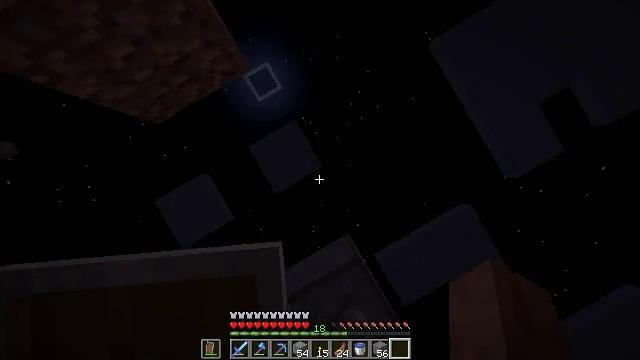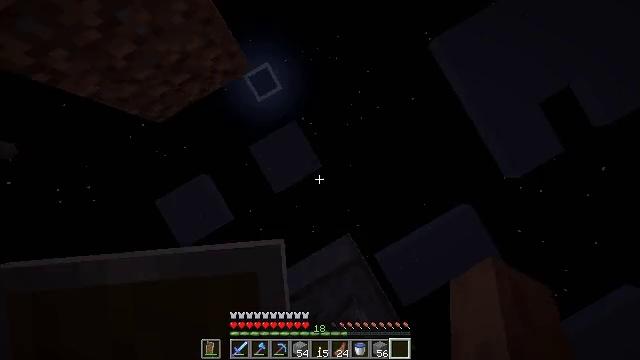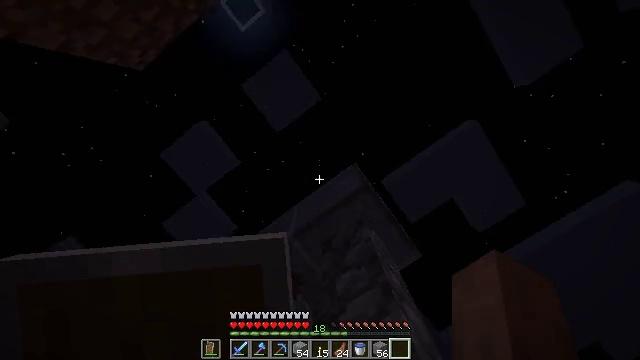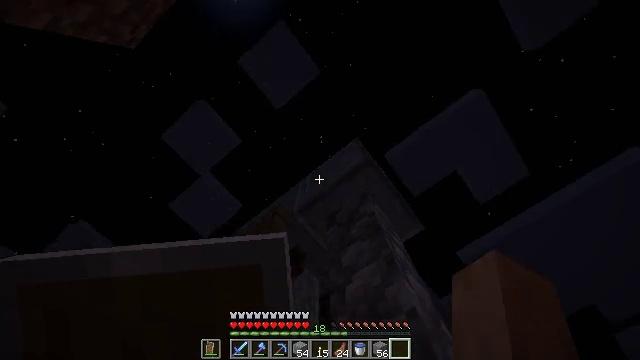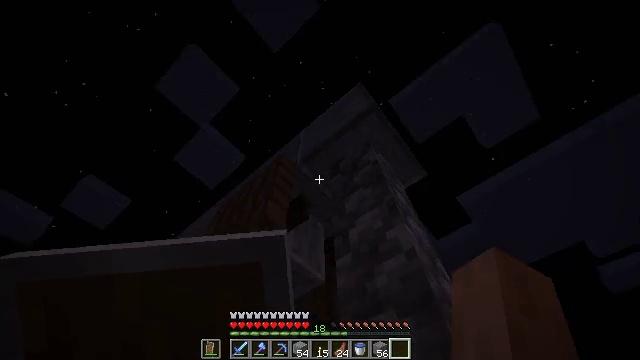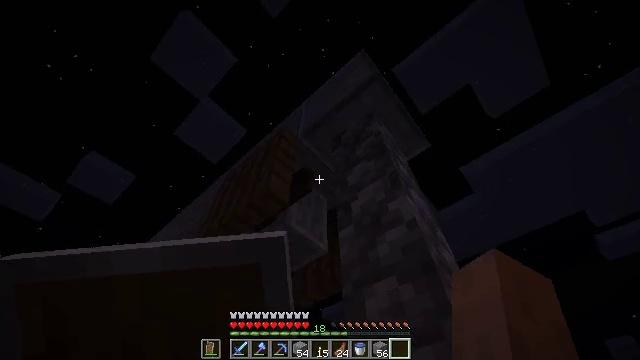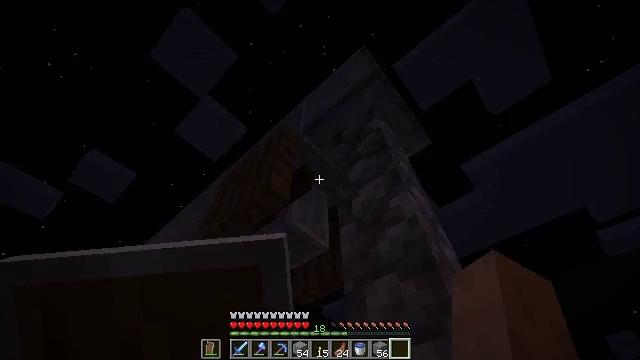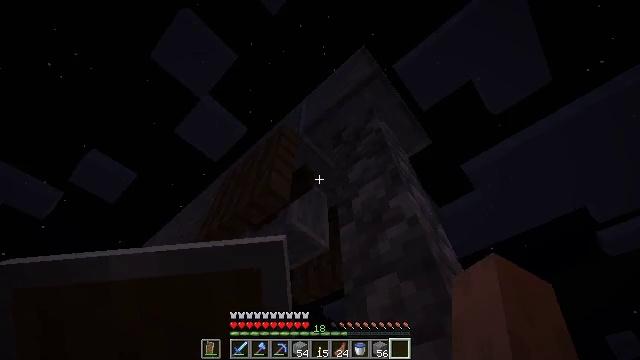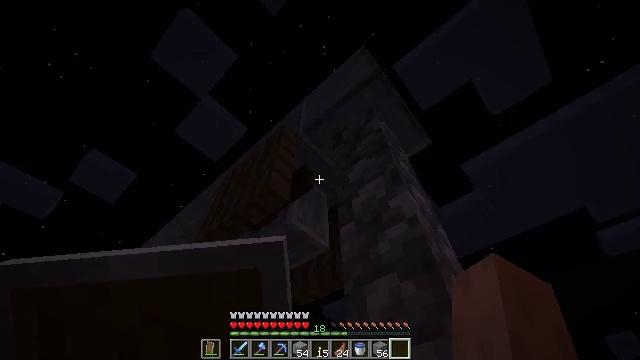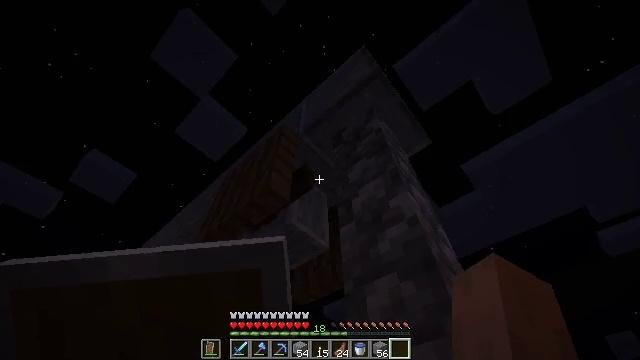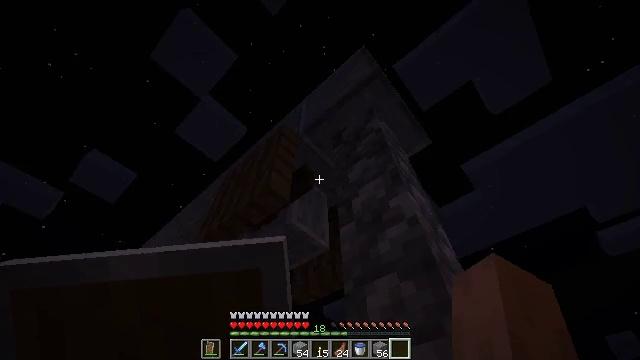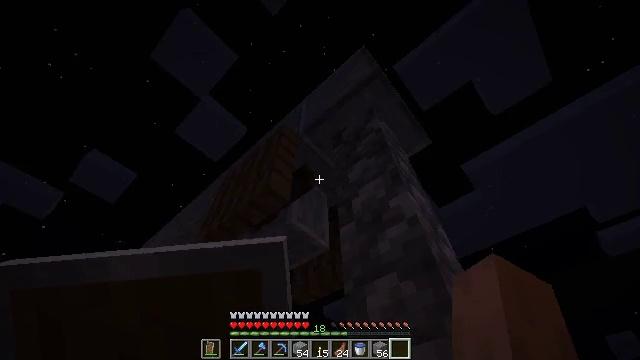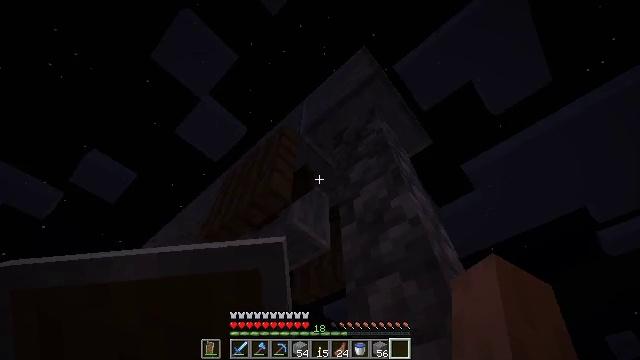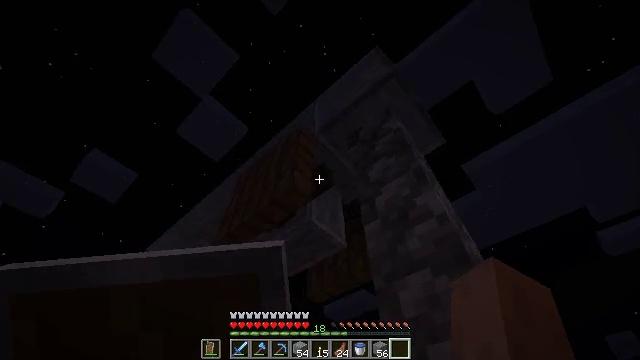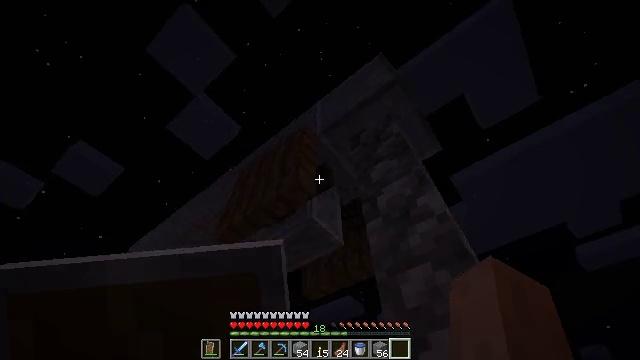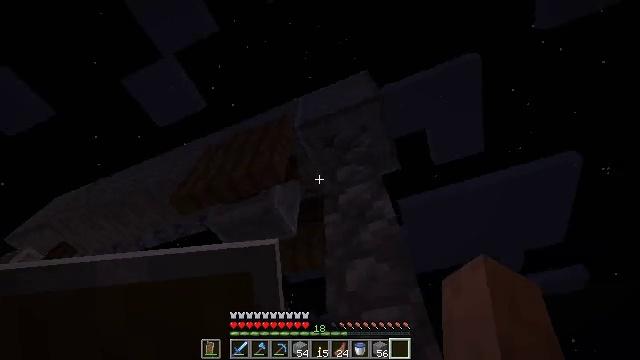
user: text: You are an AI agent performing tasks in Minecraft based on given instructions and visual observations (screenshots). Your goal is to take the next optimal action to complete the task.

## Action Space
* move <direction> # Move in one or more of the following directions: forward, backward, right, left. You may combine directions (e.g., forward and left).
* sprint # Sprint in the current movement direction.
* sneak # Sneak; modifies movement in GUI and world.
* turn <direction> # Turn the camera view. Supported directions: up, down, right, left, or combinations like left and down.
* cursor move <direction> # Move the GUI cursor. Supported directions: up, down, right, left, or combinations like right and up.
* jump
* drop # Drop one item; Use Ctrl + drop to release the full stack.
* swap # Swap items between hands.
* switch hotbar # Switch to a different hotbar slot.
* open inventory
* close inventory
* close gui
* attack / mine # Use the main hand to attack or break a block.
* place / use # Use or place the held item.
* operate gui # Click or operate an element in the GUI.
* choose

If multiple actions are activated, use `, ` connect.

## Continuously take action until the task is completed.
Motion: motion action
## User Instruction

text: Make a spruce trapdoor by arranging spruce planks in the crafting table.
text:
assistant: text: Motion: attack / mine
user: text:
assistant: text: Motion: turn left and down, attack / mine
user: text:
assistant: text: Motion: turn left and down, attack / mine
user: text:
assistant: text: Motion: turn left and down, attack / mine
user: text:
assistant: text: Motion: turn down, attack / mine
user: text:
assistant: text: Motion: attack / mine
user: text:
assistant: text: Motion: attack / mine
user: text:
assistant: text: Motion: attack / mine
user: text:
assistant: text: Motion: attack / mine
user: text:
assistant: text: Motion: attack / mine
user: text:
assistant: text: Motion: attack / mine
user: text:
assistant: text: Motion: move left, attack / mine
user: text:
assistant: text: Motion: move left, attack / mine
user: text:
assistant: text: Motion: move left, turn right, attack / mine
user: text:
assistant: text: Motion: move left, turn right, attack / mine
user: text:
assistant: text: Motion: move left, turn right, attack / mine
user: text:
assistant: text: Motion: move left, turn right, attack / mine
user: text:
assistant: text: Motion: move left, turn right, attack / mine
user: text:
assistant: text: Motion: turn right, attack / mine
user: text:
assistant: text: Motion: attack / mine
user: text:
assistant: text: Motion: attack / mine
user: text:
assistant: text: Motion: move right, attack / mine
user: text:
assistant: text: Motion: move right, attack / mine
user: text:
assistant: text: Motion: move right, attack / mine
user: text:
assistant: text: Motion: move right, turn left and down, attack / mine
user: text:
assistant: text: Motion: move right, turn left and down, attack / mine
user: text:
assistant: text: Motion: move right, attack / mine
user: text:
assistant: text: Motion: move right, turn left, attack / mine
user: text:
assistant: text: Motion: move right, turn left, attack / mine
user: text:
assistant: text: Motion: move right, turn left, attack / mine